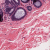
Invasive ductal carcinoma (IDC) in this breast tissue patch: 0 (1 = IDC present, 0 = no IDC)